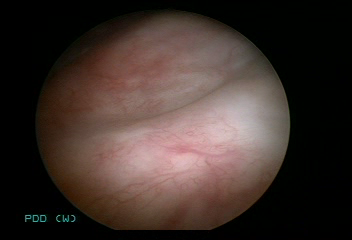
Modality: WLC
Class: Normal mucosa
Bladder cancer association: No